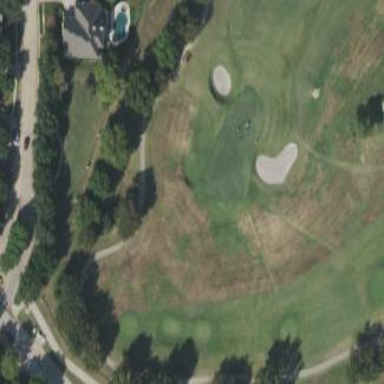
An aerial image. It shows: Rough grassy area used for golf.